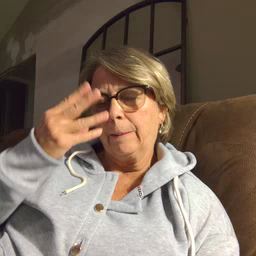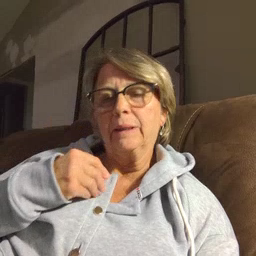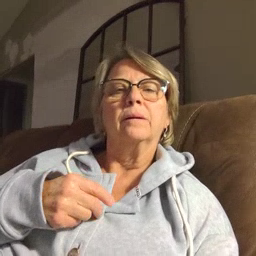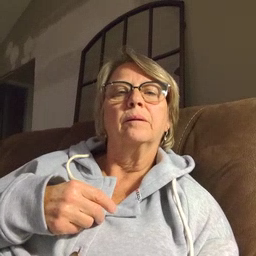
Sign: sleepy